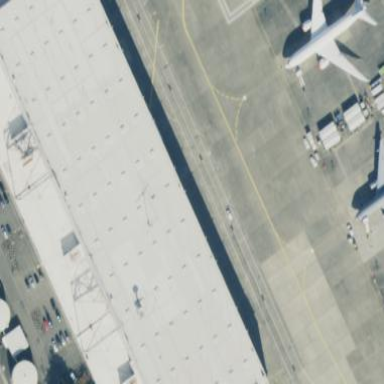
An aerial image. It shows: Building designed as airport hangar.